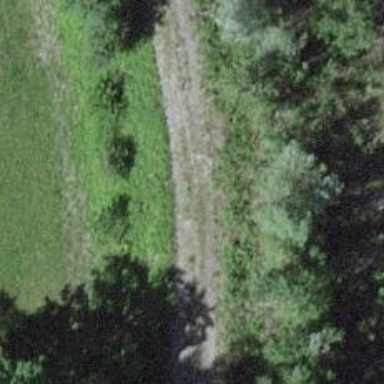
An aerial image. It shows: Gravel track with grade 2 quality.